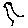
Label: bird